Chest X-ray. View position: PA
Patient age: 48
Patient sex: F
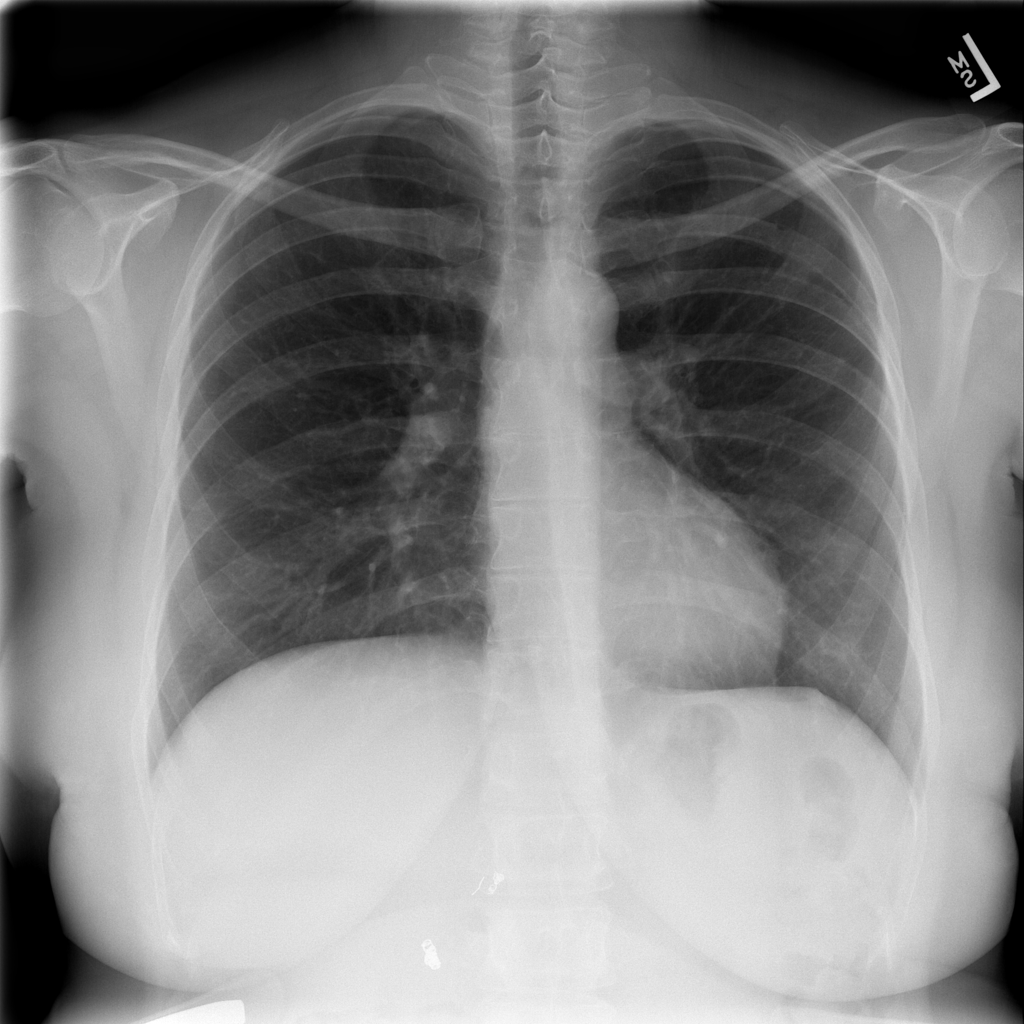
Finding: Pneumothorax